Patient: sex M, age 62
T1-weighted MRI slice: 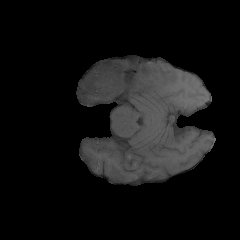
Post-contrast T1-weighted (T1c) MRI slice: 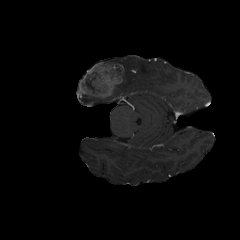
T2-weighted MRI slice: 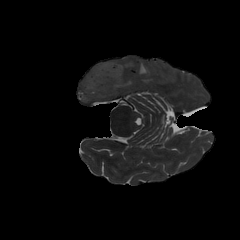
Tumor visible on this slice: yes
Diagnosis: Glioblastoma, IDH-wildtype
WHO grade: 4